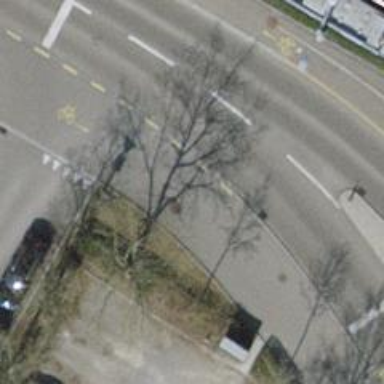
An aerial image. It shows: Asphalt path that serves as sidewalk.